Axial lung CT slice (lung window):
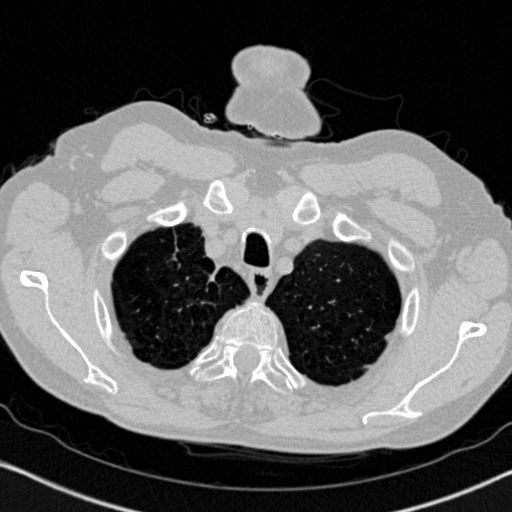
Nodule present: no